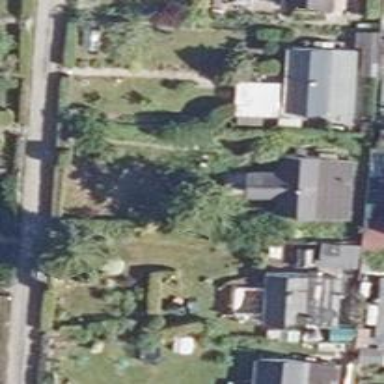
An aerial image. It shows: Plot in the allotments.